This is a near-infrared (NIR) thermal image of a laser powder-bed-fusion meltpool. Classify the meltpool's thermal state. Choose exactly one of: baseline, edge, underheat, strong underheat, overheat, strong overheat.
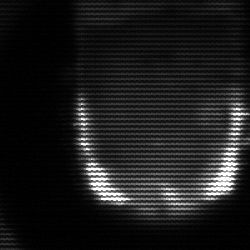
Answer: baseline